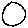
Label: moon